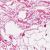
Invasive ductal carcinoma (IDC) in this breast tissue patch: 0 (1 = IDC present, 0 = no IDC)